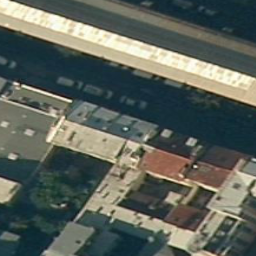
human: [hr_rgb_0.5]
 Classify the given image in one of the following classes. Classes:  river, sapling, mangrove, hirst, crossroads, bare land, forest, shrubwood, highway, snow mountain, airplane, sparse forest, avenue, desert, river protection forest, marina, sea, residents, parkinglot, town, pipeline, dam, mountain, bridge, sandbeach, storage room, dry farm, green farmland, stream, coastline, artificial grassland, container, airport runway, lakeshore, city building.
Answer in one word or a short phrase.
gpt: city building